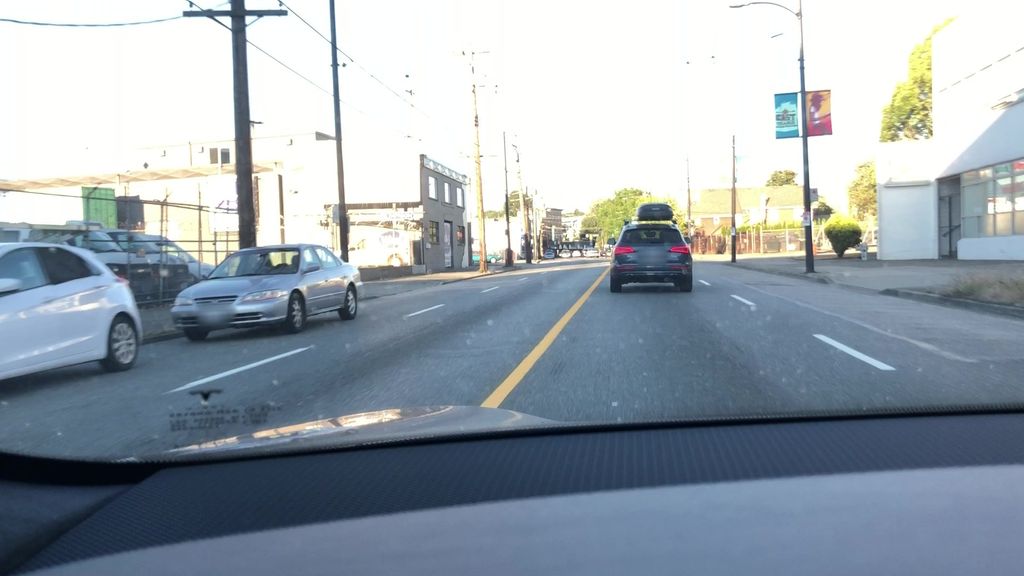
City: vancouver